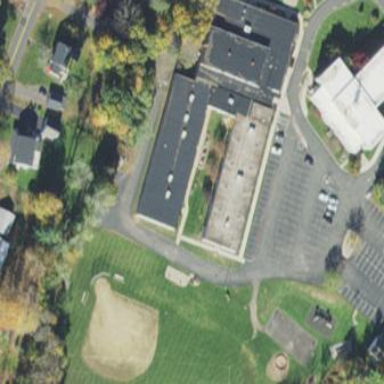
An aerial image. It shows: School.